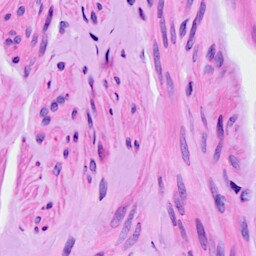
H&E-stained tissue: Ovarian